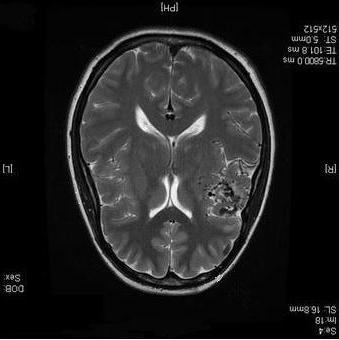
Label: notumor